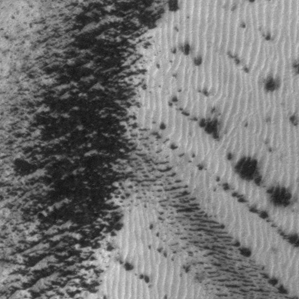
Label: frost